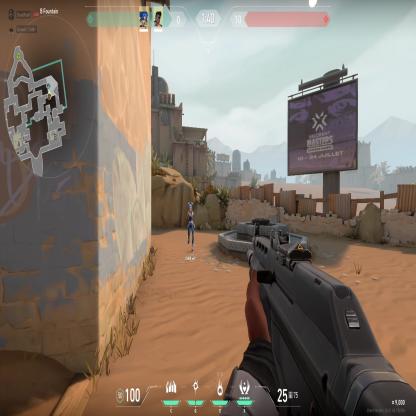
Label: teammate